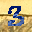
Label: 3